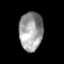
Tissue: prostate
Cell type: Myeloid cells
Senescence score: 0.7655
Nuclear area (px): 895
Mean DAPI intensity: 156.659